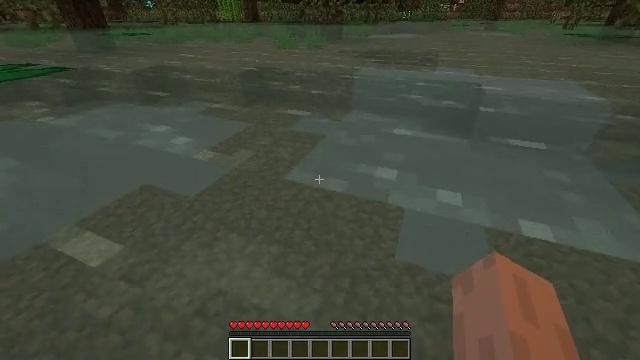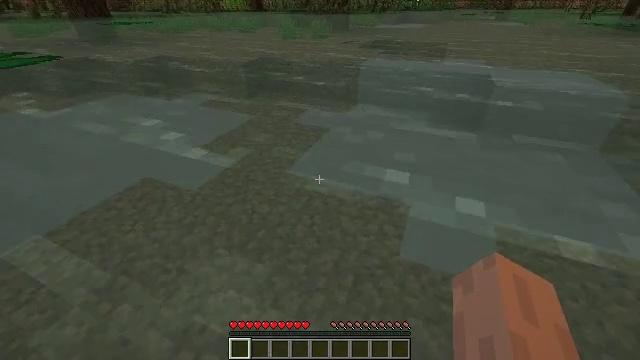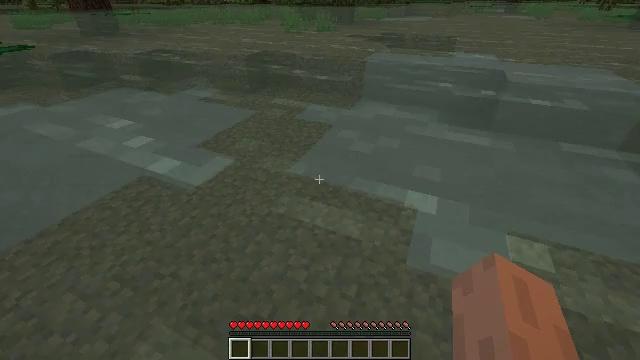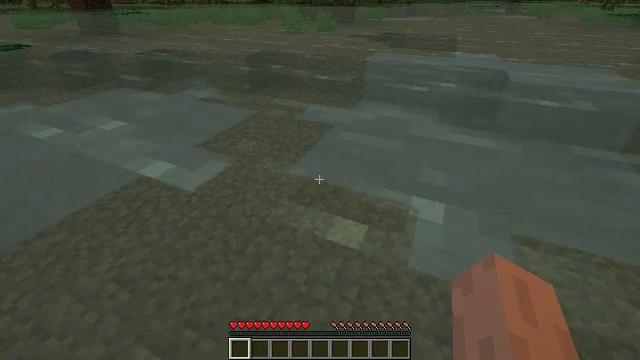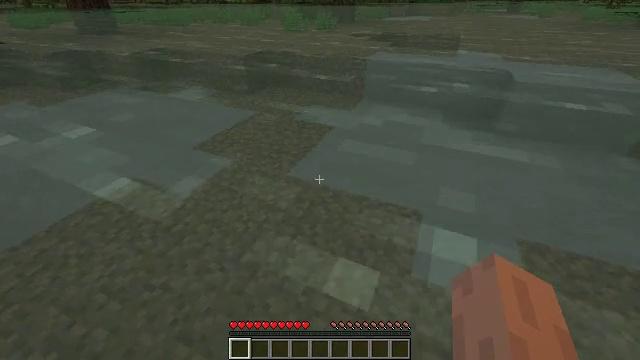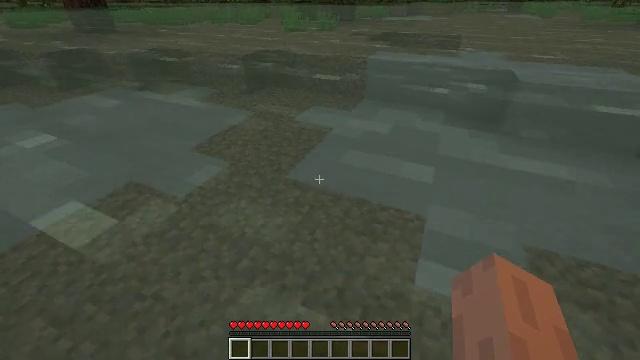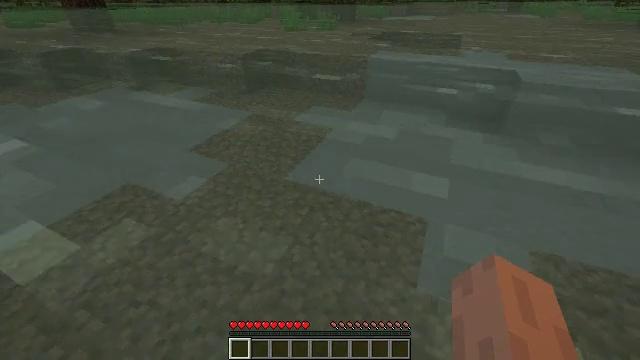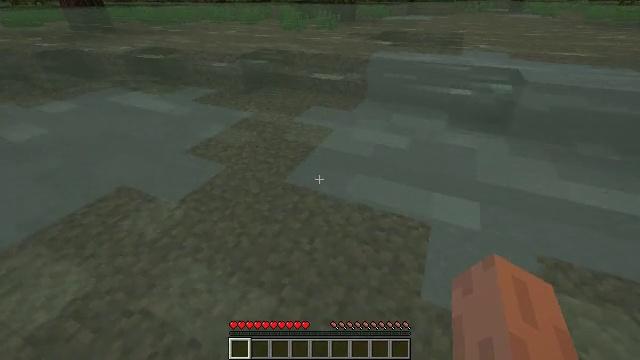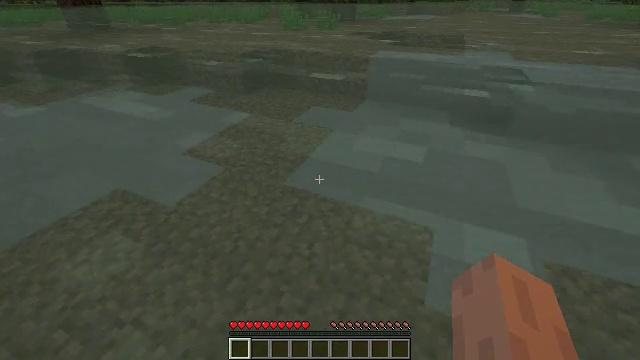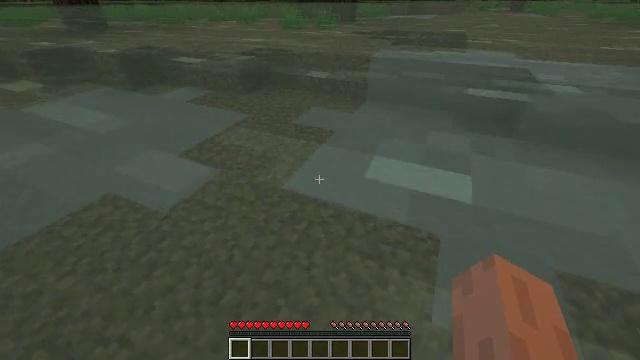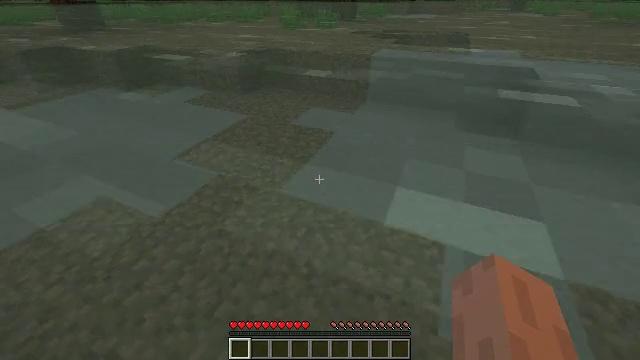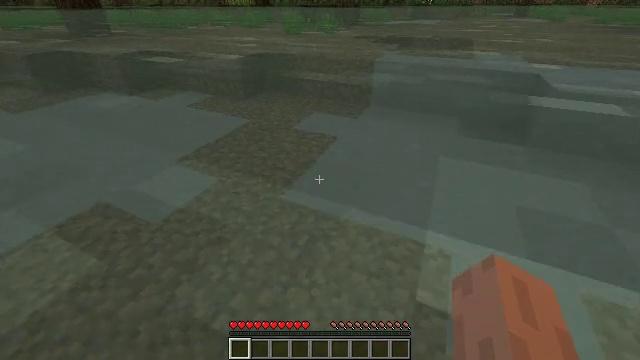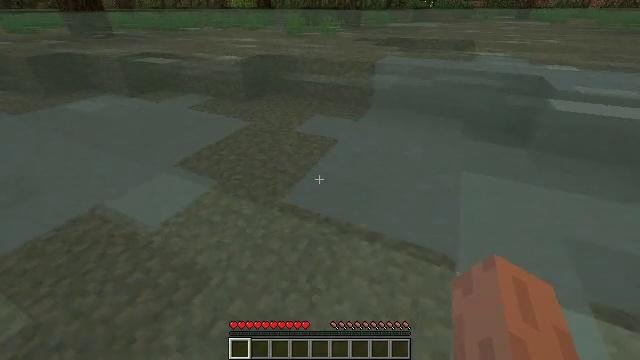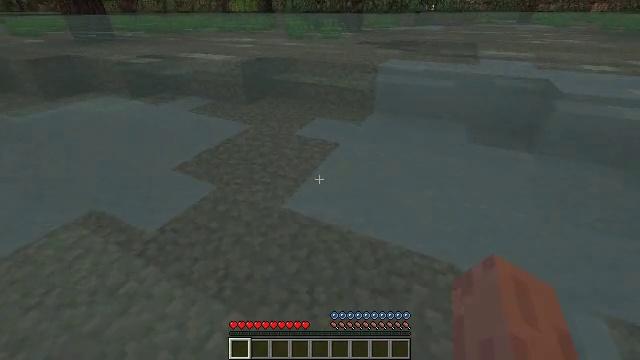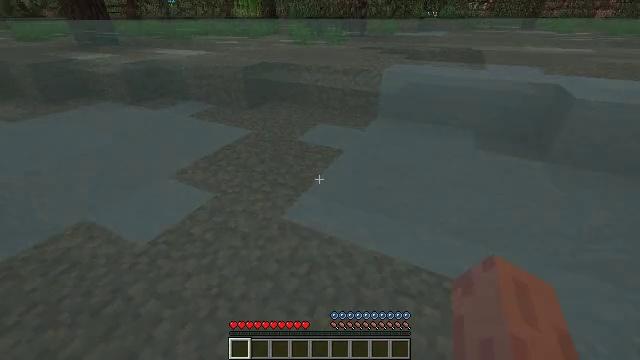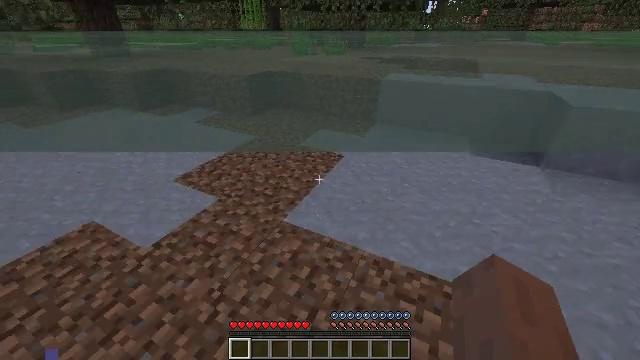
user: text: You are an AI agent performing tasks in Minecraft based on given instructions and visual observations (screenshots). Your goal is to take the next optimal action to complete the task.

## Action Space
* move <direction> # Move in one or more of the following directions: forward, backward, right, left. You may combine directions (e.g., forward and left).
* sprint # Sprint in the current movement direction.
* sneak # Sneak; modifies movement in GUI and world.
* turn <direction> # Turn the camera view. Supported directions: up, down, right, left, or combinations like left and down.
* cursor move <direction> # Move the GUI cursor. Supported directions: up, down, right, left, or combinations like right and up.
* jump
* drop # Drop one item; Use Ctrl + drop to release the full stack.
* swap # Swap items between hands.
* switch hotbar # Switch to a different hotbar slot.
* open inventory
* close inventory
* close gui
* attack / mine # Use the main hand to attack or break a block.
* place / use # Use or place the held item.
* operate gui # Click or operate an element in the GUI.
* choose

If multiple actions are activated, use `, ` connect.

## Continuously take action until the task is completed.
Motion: motion action
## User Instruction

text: Collect blue orchid by hitting it.
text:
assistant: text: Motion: move forward, sprint, turn left and down
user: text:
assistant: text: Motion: move forward, sprint, turn down
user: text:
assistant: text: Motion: move forward, sprint
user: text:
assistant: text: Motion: move forward, sprint
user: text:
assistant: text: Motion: move forward, sprint
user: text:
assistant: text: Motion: move forward, sprint
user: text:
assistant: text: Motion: move forward, sprint
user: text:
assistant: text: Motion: move forward, sprint
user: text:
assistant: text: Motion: move forward, sprint
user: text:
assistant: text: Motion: move forward, sprint
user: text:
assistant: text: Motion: move forward, sprint
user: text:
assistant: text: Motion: move forward, sprint
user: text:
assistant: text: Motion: move forward, sprint
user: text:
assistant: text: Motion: move forward, sprint, turn up
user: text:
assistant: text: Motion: move forward, sprint
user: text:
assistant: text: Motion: move forward, sprint, turn up
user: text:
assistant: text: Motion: move forward, sprint, turn up
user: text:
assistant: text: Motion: move forward, sprint, turn left and up
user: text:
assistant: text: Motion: move forward, sprint, turn left and up
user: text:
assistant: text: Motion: move forward, sprint, turn up
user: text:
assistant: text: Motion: move forward, sprint
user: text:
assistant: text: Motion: move forward, sprint
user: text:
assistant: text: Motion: move forward, sprint, turn left and up
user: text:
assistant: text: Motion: move forward, sprint, turn left and up
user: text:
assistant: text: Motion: move forward, sprint, turn left and up
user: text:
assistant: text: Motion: move forward, sprint, turn left and up
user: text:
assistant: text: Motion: move forward, sprint, turn left and up
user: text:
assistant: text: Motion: move forward, sprint, turn up
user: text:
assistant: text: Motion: move forward, sprint
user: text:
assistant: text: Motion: move forward, sprint